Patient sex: M
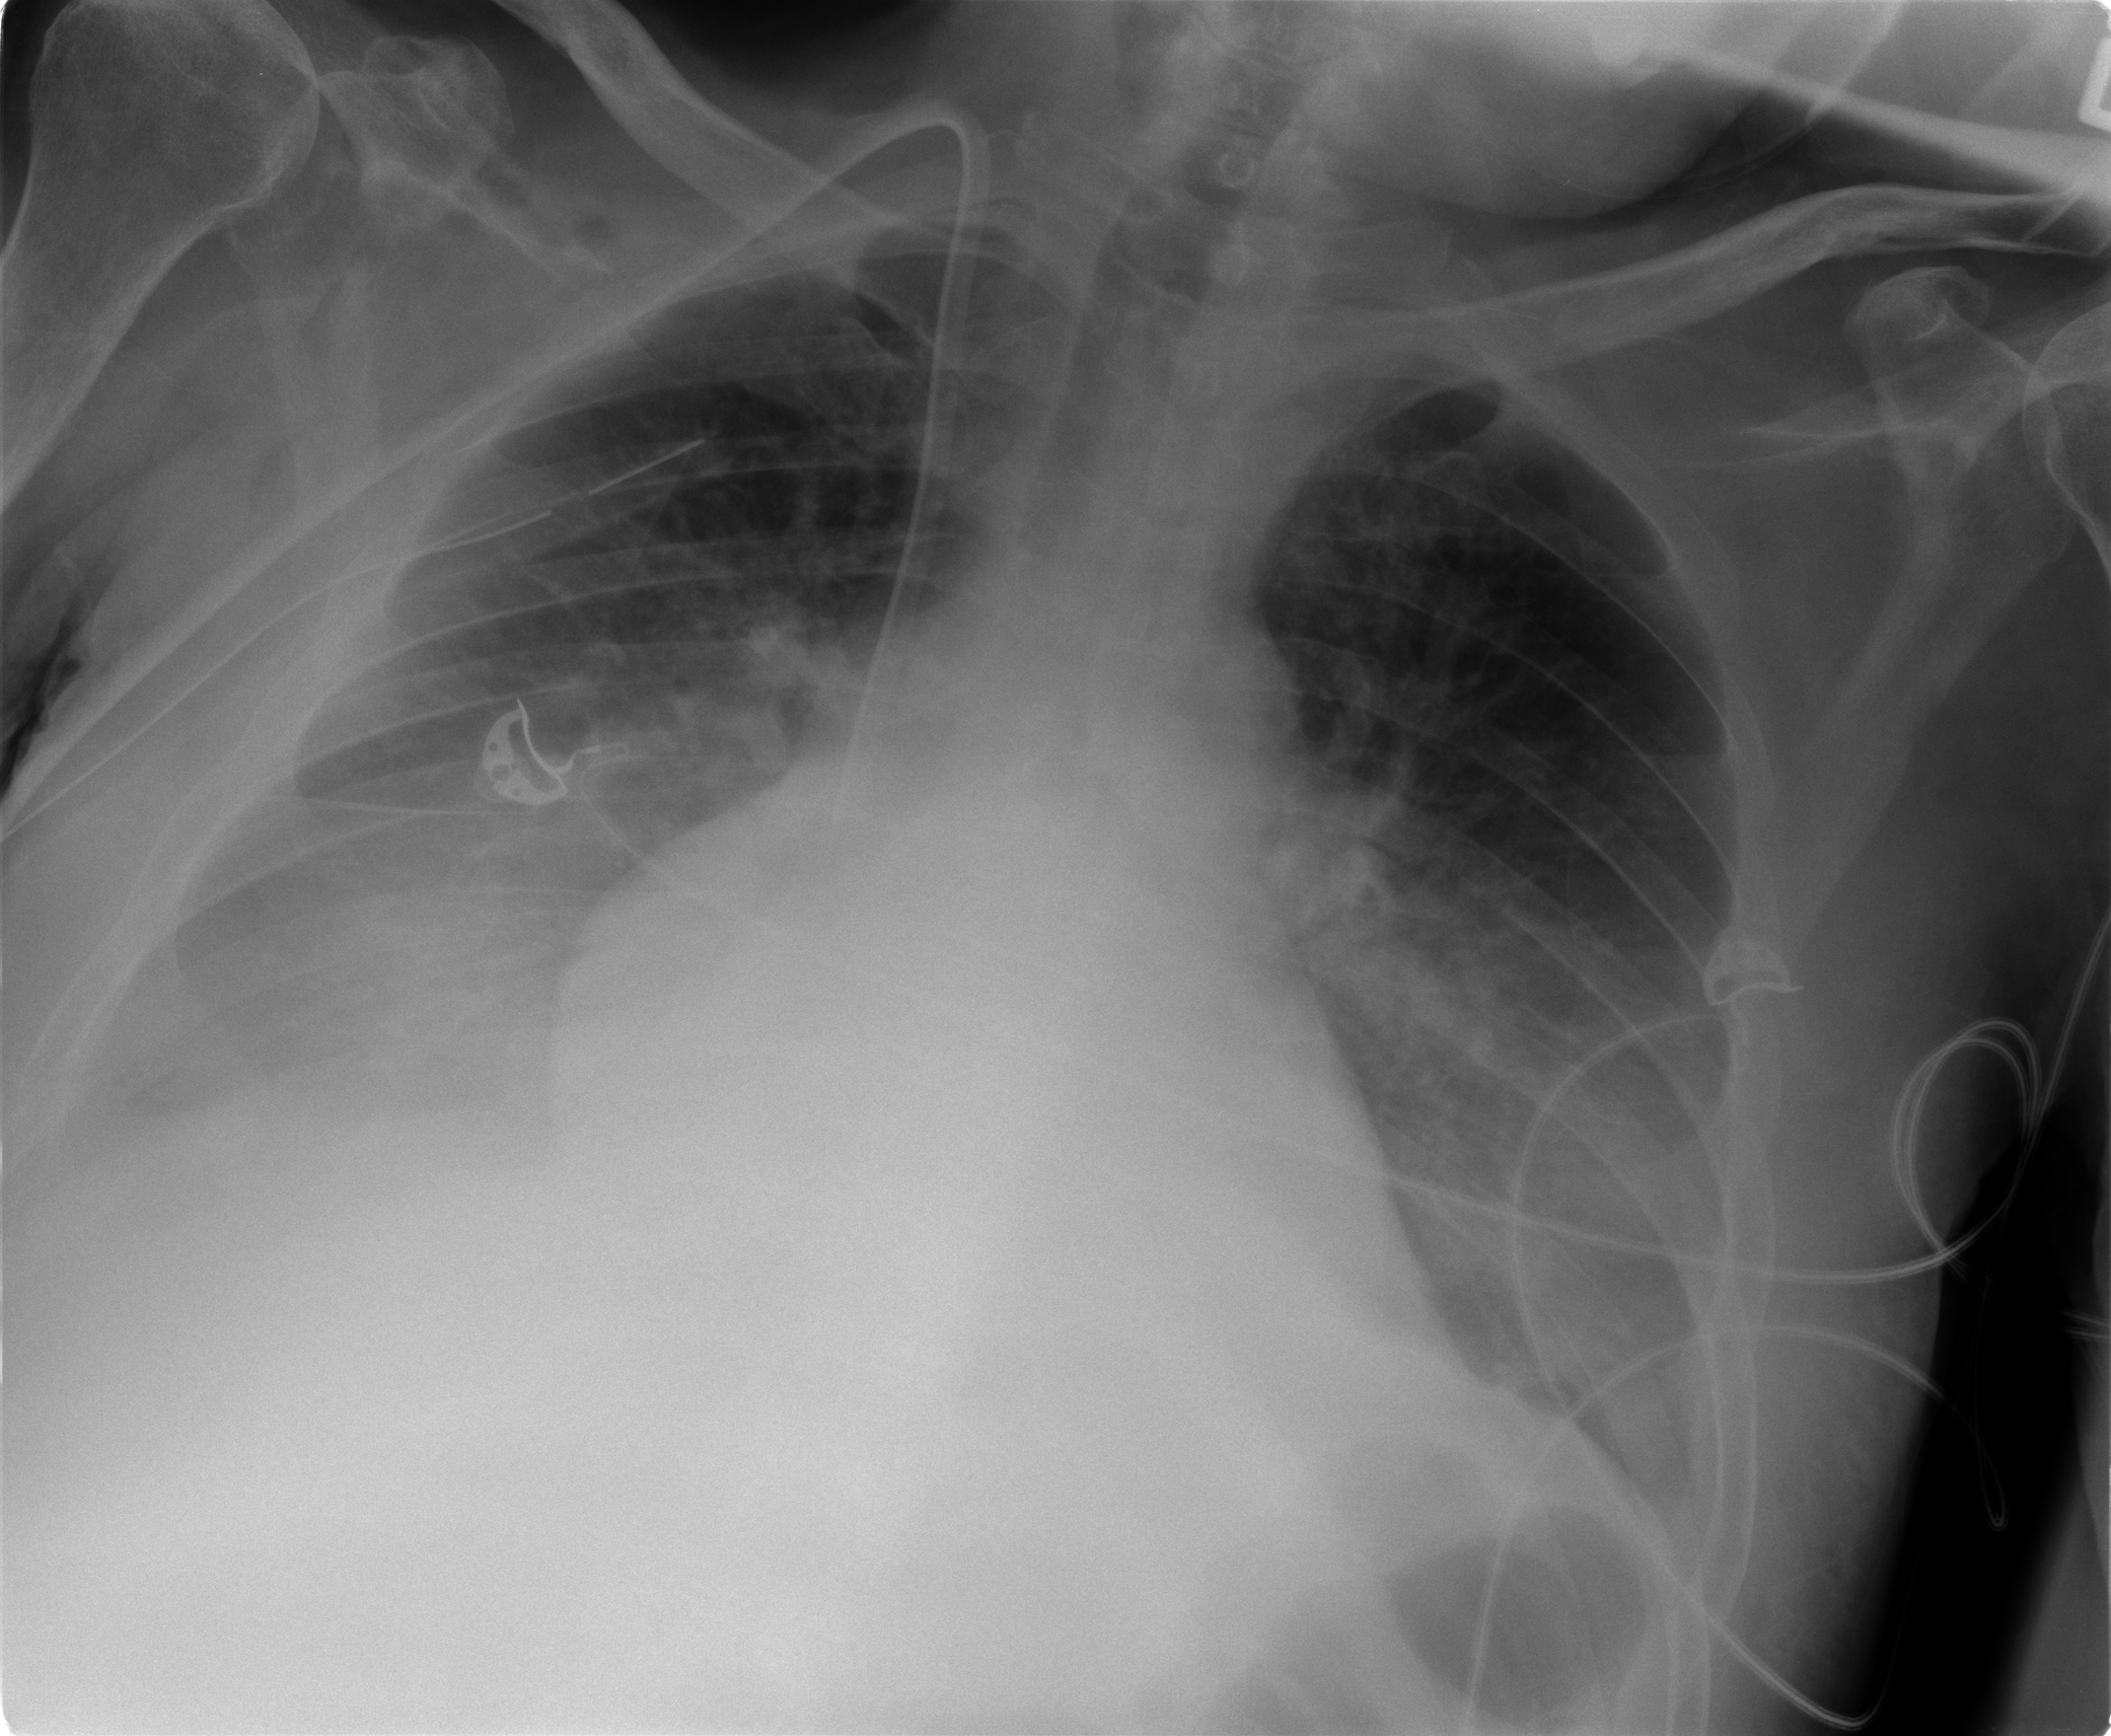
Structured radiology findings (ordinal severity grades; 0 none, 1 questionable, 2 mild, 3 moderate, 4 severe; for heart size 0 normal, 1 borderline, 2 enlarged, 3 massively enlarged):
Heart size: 2
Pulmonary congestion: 2
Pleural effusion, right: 3
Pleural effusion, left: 2
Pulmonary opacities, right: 1
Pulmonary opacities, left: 0
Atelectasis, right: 3
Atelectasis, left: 2